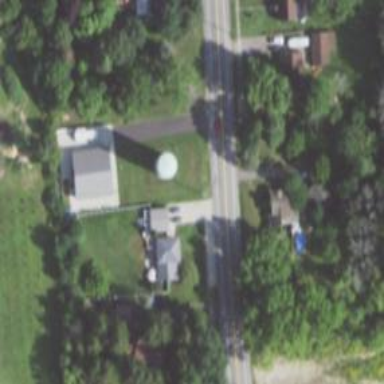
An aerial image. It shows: Water tower that is man-made.